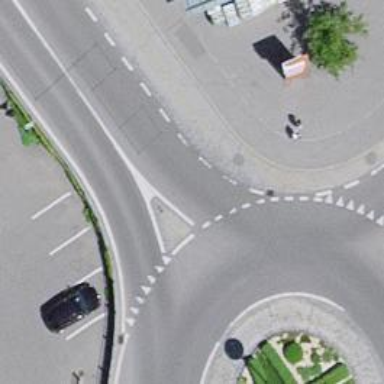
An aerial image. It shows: Traffic calming island.